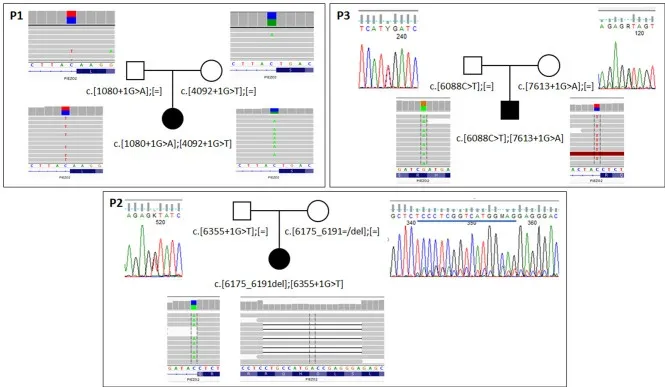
Results of segregation analysis in families with biallelic PIEZO2 mutations. In family 1 (P1) analysis was performed with NGS-based amplicon deep sequencing. In families 2 and 3 (P2,P3) classic Sanger sequencing was used to confirm the presence of specific variants. For all probants, results from exome sequencing are shown. Blue line on Sanger panel for the mother of probant 2 indicates deleted sequence.
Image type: pathology (immunostaining)